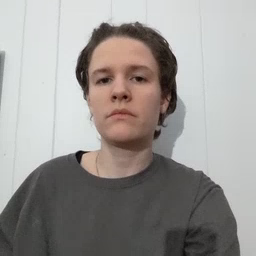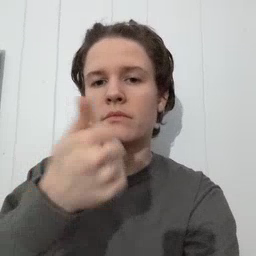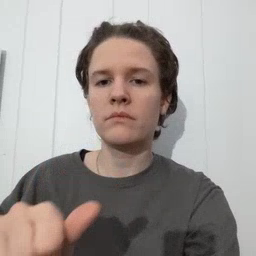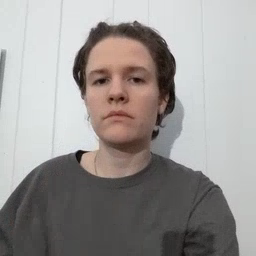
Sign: any